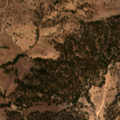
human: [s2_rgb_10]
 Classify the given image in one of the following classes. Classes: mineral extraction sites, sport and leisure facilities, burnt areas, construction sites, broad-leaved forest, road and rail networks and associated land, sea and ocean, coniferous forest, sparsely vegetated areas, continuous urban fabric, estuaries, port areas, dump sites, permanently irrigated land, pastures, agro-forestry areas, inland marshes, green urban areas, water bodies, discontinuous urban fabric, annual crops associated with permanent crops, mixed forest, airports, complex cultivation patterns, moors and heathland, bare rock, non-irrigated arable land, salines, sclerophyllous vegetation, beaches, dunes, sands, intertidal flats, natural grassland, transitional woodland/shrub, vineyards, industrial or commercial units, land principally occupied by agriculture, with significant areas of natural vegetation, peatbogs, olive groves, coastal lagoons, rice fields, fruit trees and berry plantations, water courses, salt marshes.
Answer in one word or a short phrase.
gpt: non-irrigated arable land, agro-forestry areas, broad-leaved forest